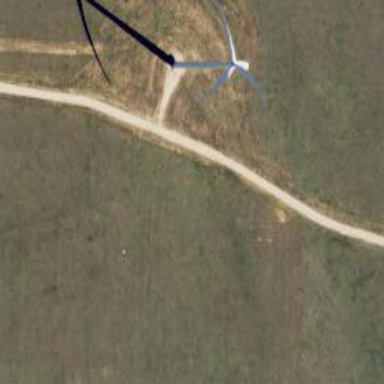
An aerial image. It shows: Road designated for service vehicles in wind farm area.